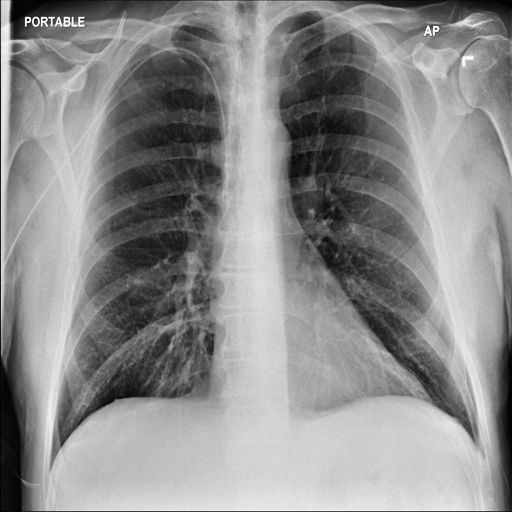
Finding: NORMAL